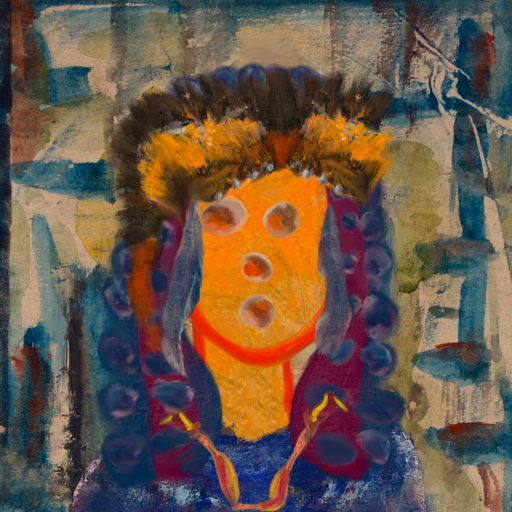
Background: Orphan, Head And Neck Front: Sisters, Face Front: Rupkatha, Bust: Irani, Hair Front: Hill_Girl, Head Accessory: Gypsy_Queen, Second Necklace: Gypsy_Mother_1, Necklace: Blank, Baby: Blank